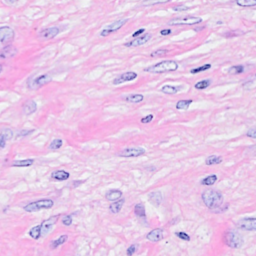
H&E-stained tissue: Breast